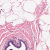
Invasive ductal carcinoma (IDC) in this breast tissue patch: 0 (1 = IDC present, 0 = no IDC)